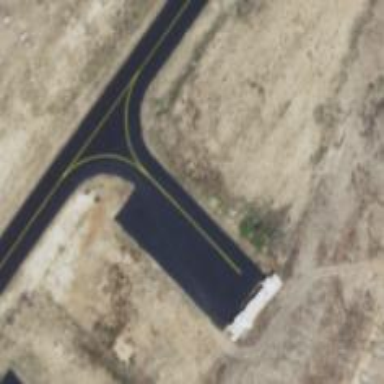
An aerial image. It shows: Image of taxiway at airport.